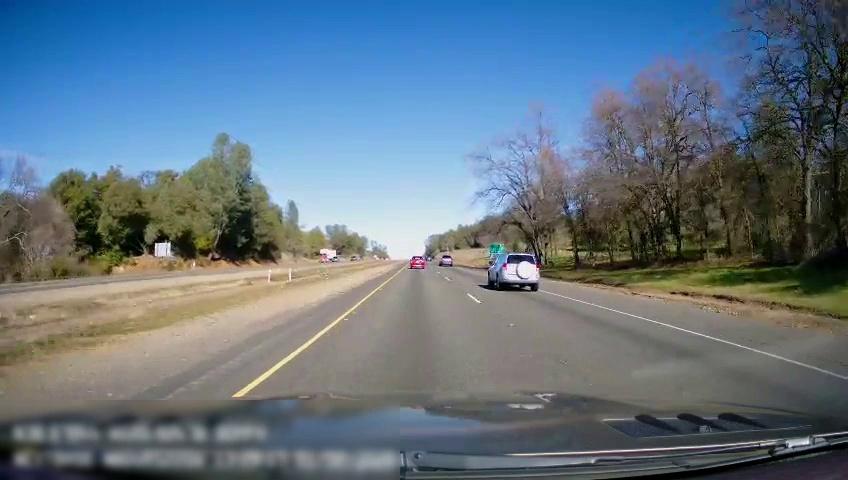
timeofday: Day
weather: Sunny
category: Drivable Space
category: Drivable Space
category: Vehicles | SUV
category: Vehicles | SUV
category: Vehicles | SUV
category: Vehicles | Truck
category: Lanes | Current Lane
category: Lanes | Current Lane
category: Lanes | Alternate Lane
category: Traffic | Signs